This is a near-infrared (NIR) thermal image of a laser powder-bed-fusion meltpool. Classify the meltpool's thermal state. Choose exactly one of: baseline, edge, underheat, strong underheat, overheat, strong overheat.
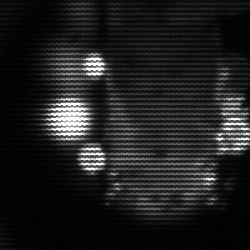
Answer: strong underheat